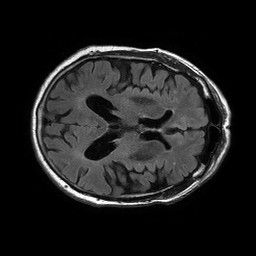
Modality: FLAIR
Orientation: axial
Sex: male
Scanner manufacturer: philips
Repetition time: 11 s
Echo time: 0.125 s